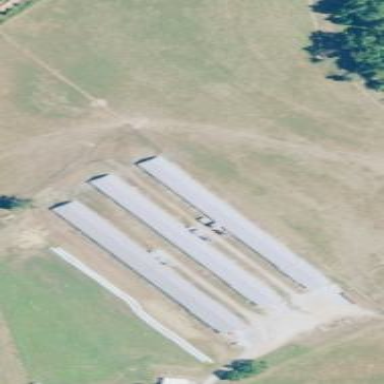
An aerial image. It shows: Poultry house.